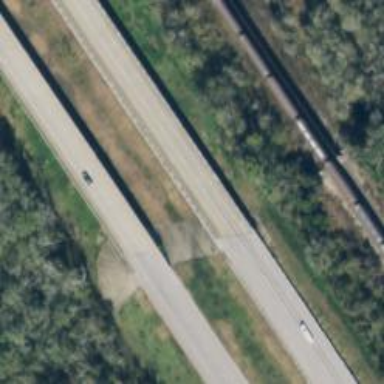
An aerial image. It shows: Expressway with asphalt surface and classified as primary highway.